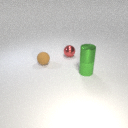
small green rubber cylinder to the right of small brown rubber sphere